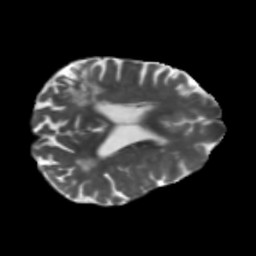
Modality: T2w
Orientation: axial
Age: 73
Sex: female
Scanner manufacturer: siemens
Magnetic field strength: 3 T
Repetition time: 5.47 s
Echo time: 0.0854 s